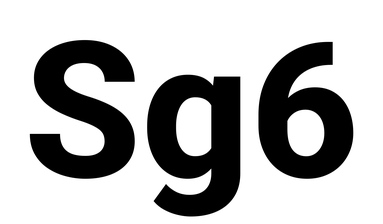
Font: Roboto_ExtraBold